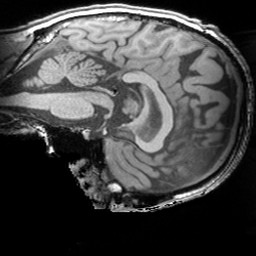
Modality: T1w
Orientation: sagittal
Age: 65
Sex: male